Field crop: tomato
Growth stage: 2
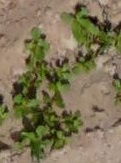
Species: portulaca